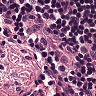
Metastatic tissue present: no